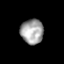
Tissue: prostate
Cell type: T cells
Senescence score: 0.1749
Nuclear area (px): 548
Mean DAPI intensity: 163.783